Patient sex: M
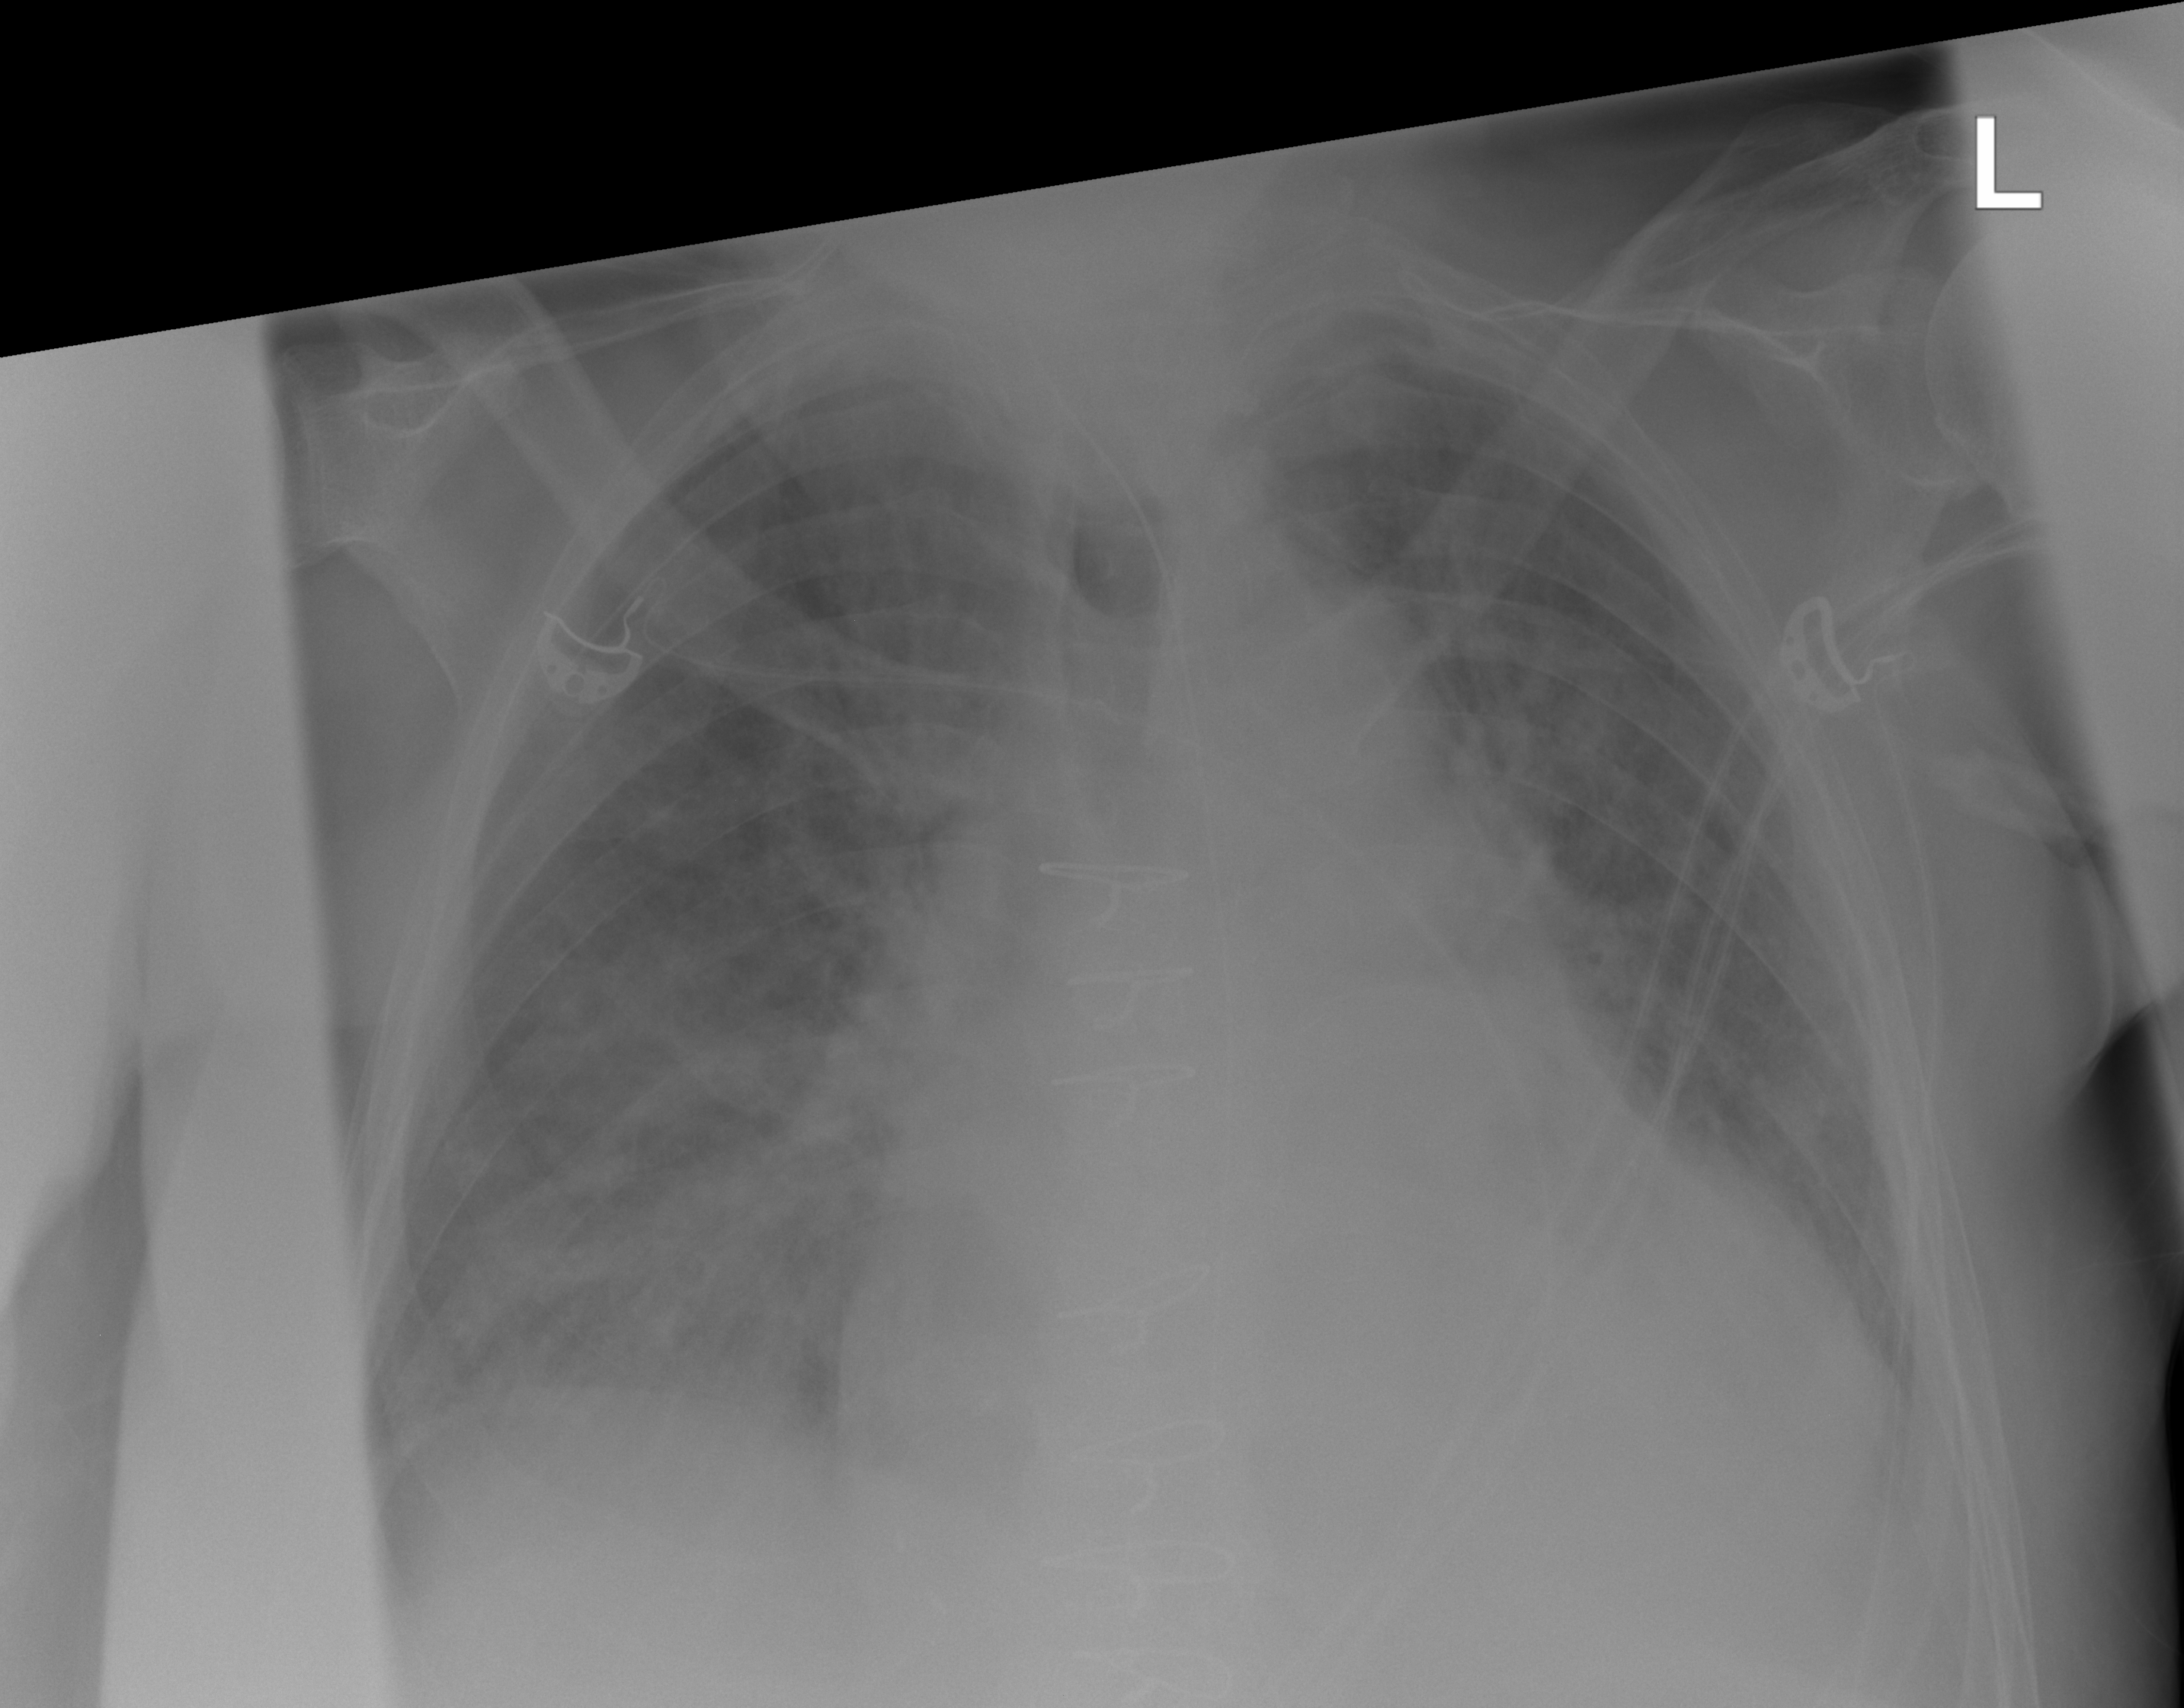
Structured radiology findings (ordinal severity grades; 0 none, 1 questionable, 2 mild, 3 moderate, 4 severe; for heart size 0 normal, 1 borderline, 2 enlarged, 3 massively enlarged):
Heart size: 2
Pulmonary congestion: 3
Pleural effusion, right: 1
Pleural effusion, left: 2
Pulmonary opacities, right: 2
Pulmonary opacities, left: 2
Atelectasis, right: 2
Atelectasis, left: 2